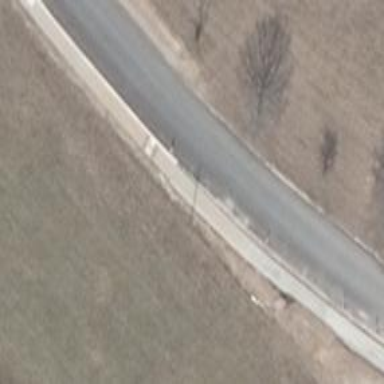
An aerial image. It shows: Tertiary road with asphalt surface and lane markings.